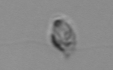
Label: flagellate